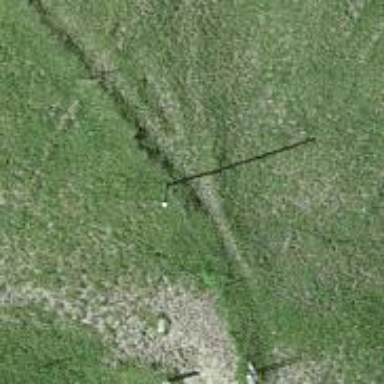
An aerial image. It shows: Utility pole used for power distribution.